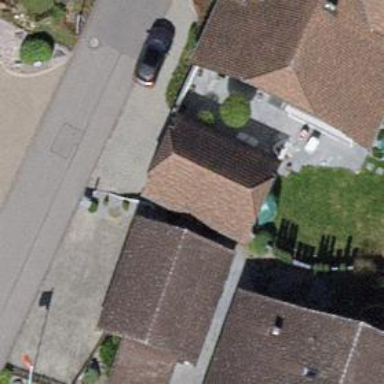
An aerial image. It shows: Garage with half-hipped roof.